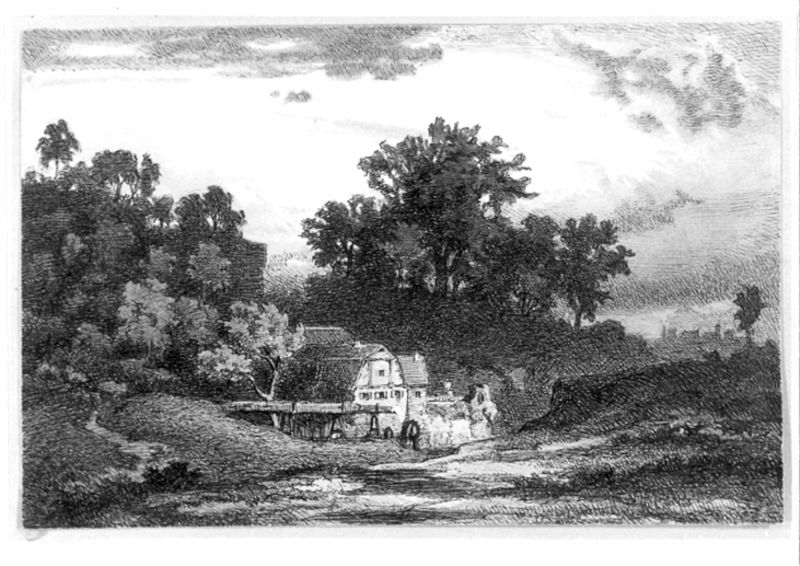
Titel: Landschaft mit Mühle
Künstler: Emil Lugo
Standort: Karlsruhe
Institution: Staatliche Kunsthalle Karlsruhe
Schlagwörter: baum, blätter, dunkel, gemälde, gewitter, himmel, schatten, wasser, weiß, wolken, bäume, fluss, kirchturm, landschaft, see, stadt, ufer, abend, fenster, grau, hell, hintergrund, licht, nacht, schwarz, skizze, zeichnung, dach, gebäude, gras, haus, weg, wiese, wolke, zaun, malerei, architektur, bach, ebene, einsamkeit, erde, feld, felder, ferne, flusslauf, horizont, häuser, hügel, morgen, mühle, natur, weide, weite, wind, brücke, büsche, einsam, gebüsch, gewässer, hütte, kirche, pfad, sonne, sträucher, land, pflanzen, kontrast, schön, tal, wald, anhöhe, bauern, müller, turm, bewölkt, studie, acker, fels, dorf, dächer, giebel, grafik, graphik, nebel, landschaftsmalerei, linien, bauernhof, hof, idylle, silhouette, rad, romantik, steg, sturm, unwetter, wetter, balken, stimmung, allein, menschenleer, abendstimmung, bauer, waldrand, fotografie, regen, senke, helligkeit, burg, scheune, rinnsal, wasserlauf, kohle, windig, idyll, wälder, lichtung, druck, schwarz-weiß, schraffur, radierung, stich, schraffiert, bleistift, edvard munch, karte, baumgruppe, anwesen, gut, gutshof, landhaus, romantisch, laubbäume, bauernhaus, stall, fachwerk, fachwerkhaus, siedlung, landwirtschaft, drohend, eiche, kupferstich, rinne, anger, mühlrad, wasserrad, friede, ställe, leerstelle, geduckt, weisen, wassermühle, rietdach, leitung, einsiedler, dörflich, wassre, duster, gehöf, romatik, kufperstich, pittoresk, riet, schäune, landschadft, gehöfft, mülle, 19. jahrhundert, b, 1700, facherk, gekratzt, cdruck, einsamikeit, luff, landschaftgsbild, waldrand#, gemäuge, unbewohnte, wasserrade, kratz